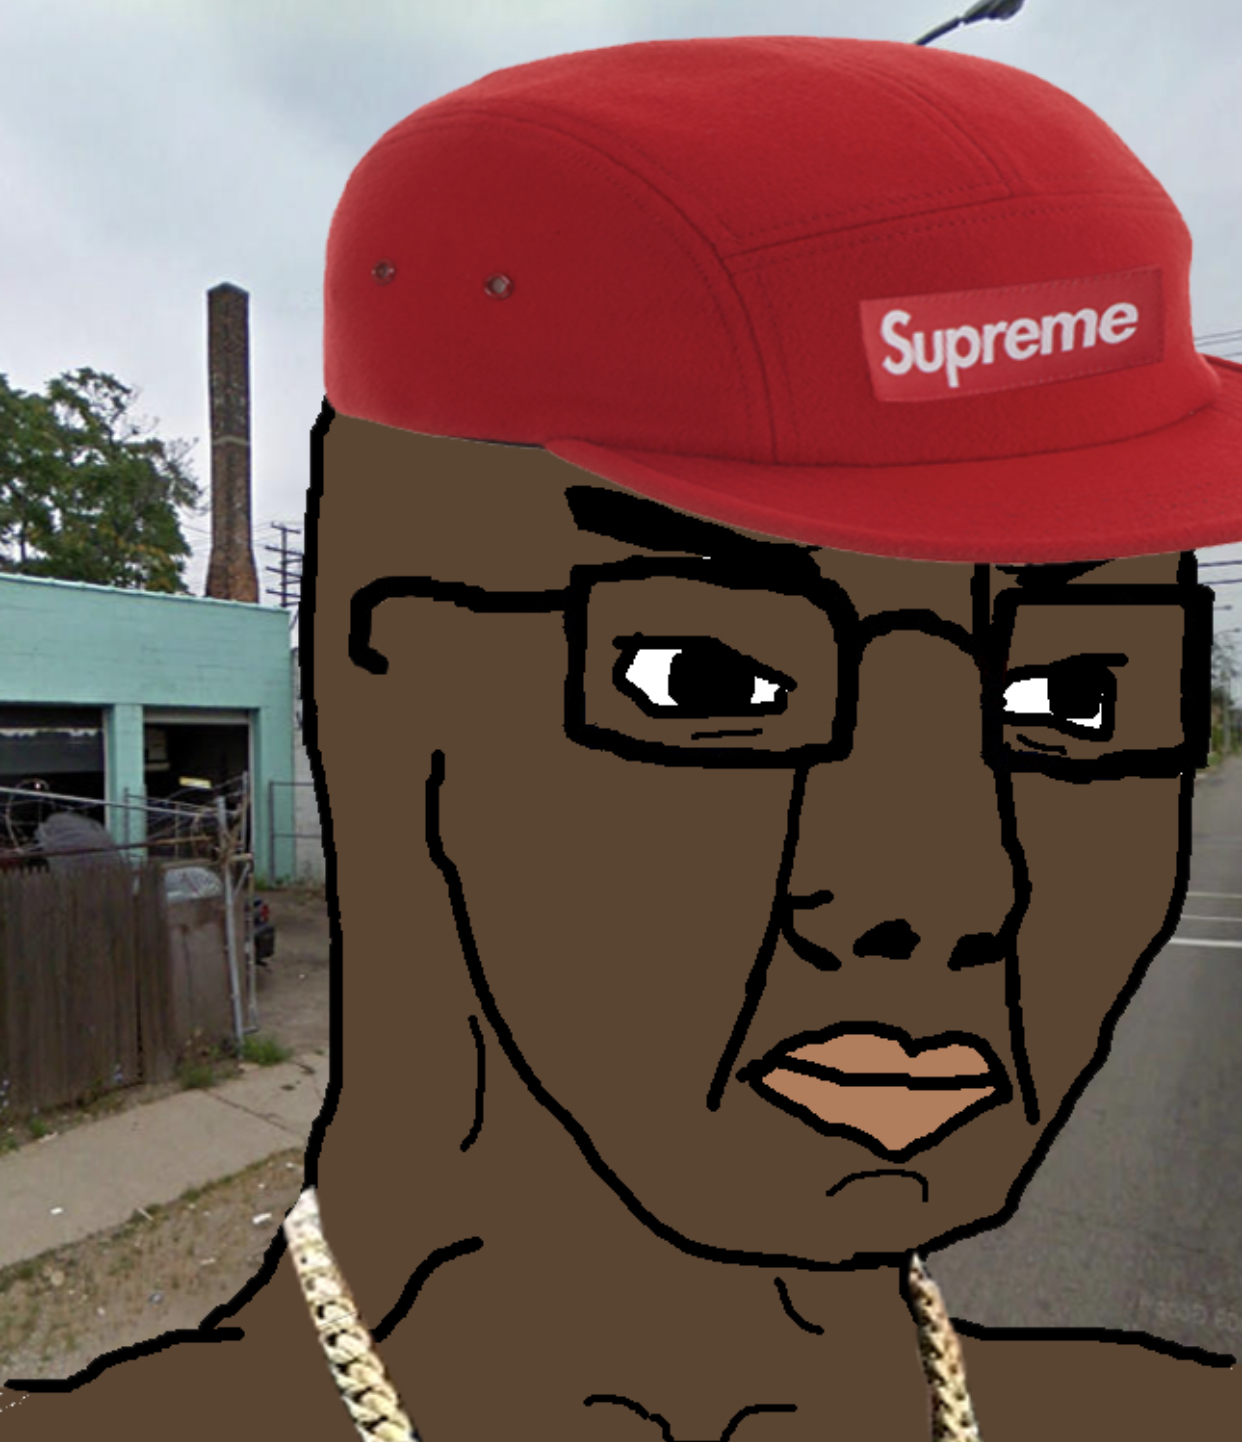
Label: 5_Poljak